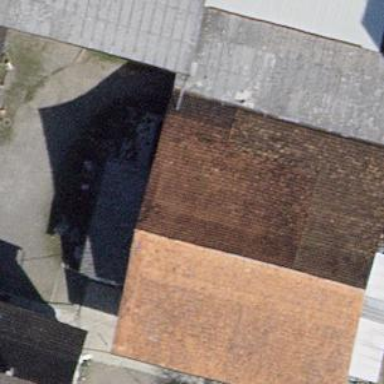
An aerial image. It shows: Building.